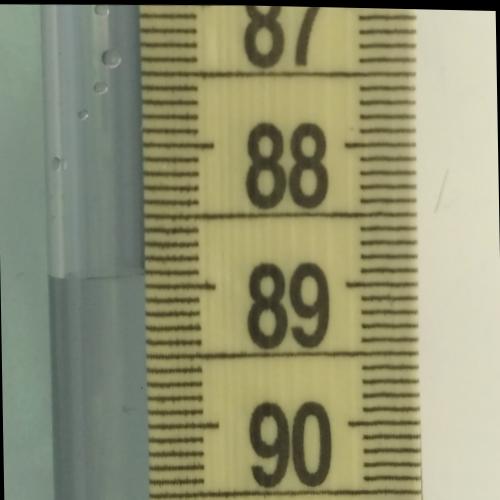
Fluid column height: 88.9 cm